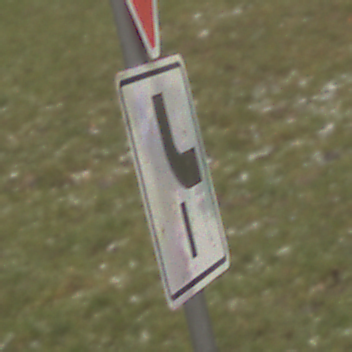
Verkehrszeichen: VerlaufVorfahrtsstrasse10
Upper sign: VorfahrtGewaehren
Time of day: Midday
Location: Outdoor (Nature)
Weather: Overcast
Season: NotSpecified
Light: Natural